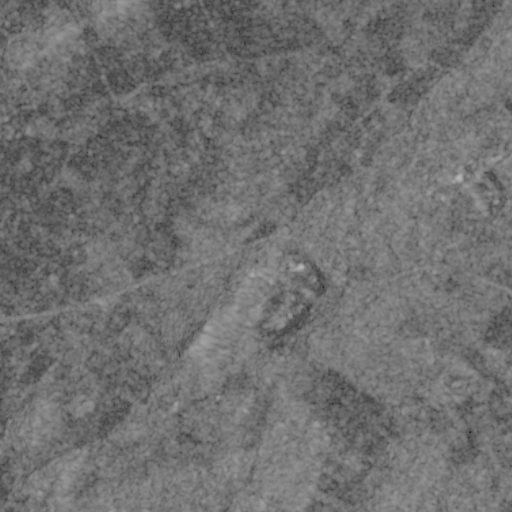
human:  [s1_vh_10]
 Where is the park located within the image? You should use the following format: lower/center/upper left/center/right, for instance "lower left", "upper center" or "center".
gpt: The park is located in the lower right of the image.
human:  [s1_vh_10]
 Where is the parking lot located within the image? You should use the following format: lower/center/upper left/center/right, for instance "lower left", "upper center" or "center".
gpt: The parking lot is located in the center left of the image.
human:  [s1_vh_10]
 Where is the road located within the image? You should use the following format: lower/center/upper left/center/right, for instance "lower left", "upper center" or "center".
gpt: There is no road in the image.

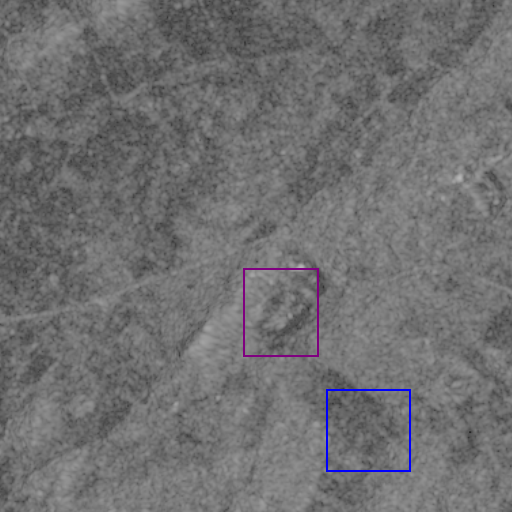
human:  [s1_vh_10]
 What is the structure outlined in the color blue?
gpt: The structure outlined in blue is a crop field.
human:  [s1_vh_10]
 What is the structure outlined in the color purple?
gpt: The structure outlined in purple is a quarry.
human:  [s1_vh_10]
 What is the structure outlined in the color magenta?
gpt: There is no magenta outline.